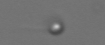
Label: nanoplankton_mix